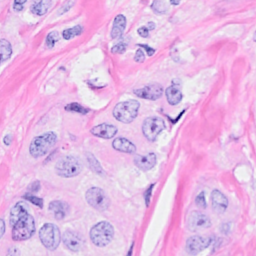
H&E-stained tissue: Breast